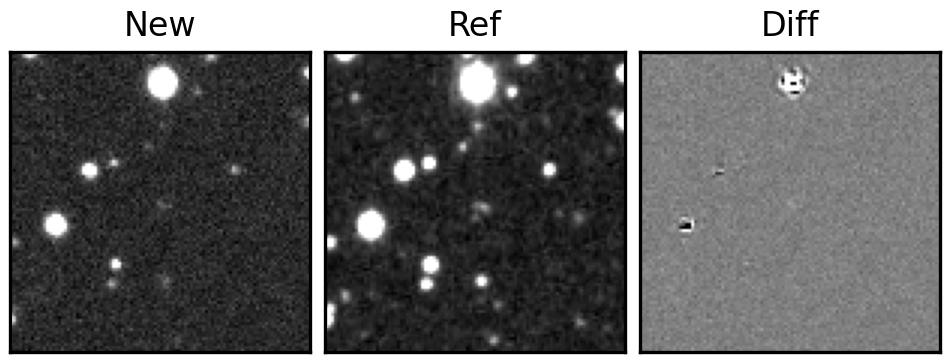
Label: real